Question:
I've created a simple DB in EF code first but appear to have hit a problem.
What I would like to do is, query the DBContext to retrieve a custom object CheckedTag that would have all of the available tags and a boolean field of checked.
Code First abstracts the Many-To-Many table and I can't seem to find the correct query.
I've tried
'''
var qry = from t in Db.Tags
from a in Db.Articles
where(a.Id == articleId)
select new CheckedTag
{
Id = t.Id,
Name = t.Name,
PermanentUrl = t.PermanentUrl,
Checked = t.Id == null ? false : true
};
'''
and scoured the net for a few hours now.
If the articleId were to be 0, it would retrieve all of the tags and checked would be set to false, if the articleId was for an existing article all of the tags would be returned and the checked tags would be set to true.
Can anyone suggest the query I need to use to retrieve to achieve this result?
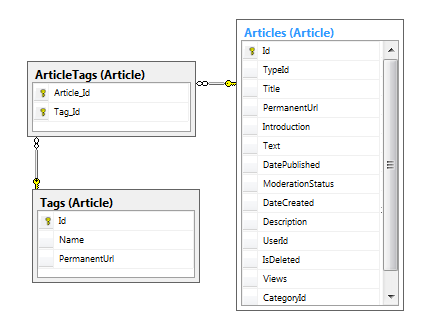
Answer: if I understand correctly, you would like to get, for a particular article (having as id 'articleId), the list of all the tags (not just those it has), and put a "Checked" to true if it does have it, false otherwise. If so, here's the query I would suggest:
'''
var checkedTags= from t in Db.Tags
select new CheckedTag
{
Id = t.id,
Name = t.name,
PermanentUrl = t.PermanentUrl,
Checked = t.Articles.Any(a => a.Id == articleId)
};
'''
Hope this helps :)
: replaced "Contains" with "Any". Thanks @Yakimych.